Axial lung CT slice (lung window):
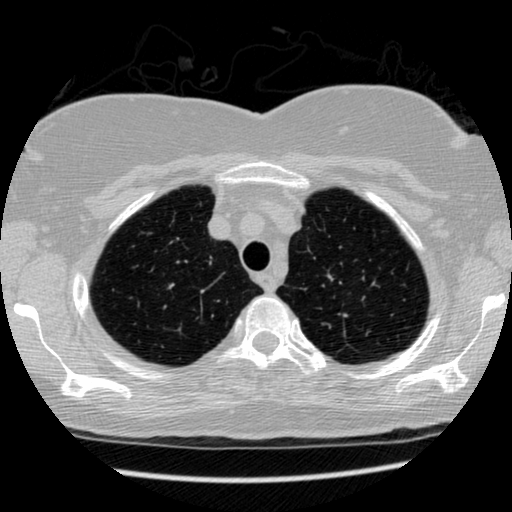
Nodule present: no